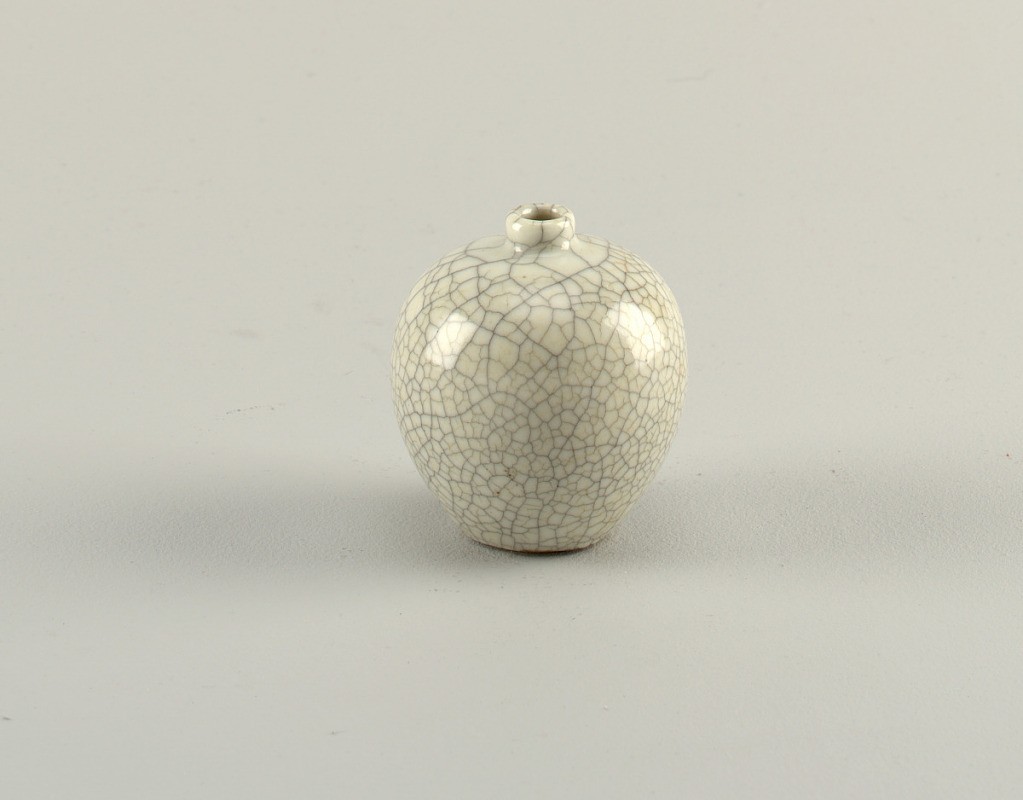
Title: Vase
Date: early 18th century
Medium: porcelain
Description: Oviform-shape with small mouth and short neck, concave foot. ''Ko'' type ware with dark crackle on glossy white glaze stopping above foot rim. Underside of foot also glazed.